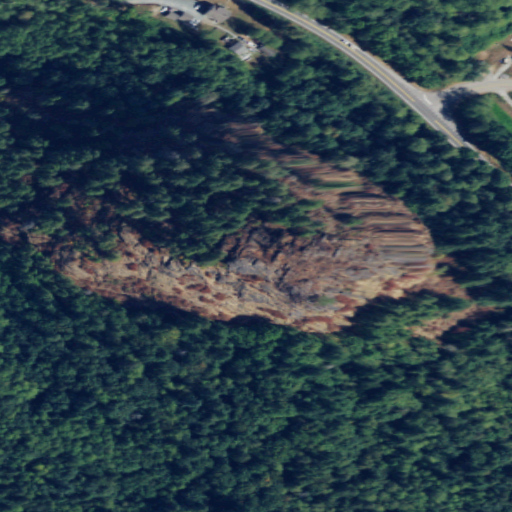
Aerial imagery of mountain in Washington named Big Rock containing evergreen forest, grassland, low intensity development, mixed forest, open development, pasture, medium intensity development, deciduous forest, and shrub